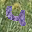
Label: 4